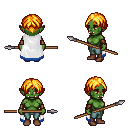
a pixel art fantasy rpg character, female body template, orc, green skin, white trimmed cape, teal pants, light blonde parted hairstyle, cloth bracers, brown shoes, spear, four views (front, back, left, right), 2x2 character sprite sheet, small pixel art, hard edges, no anti-aliasing